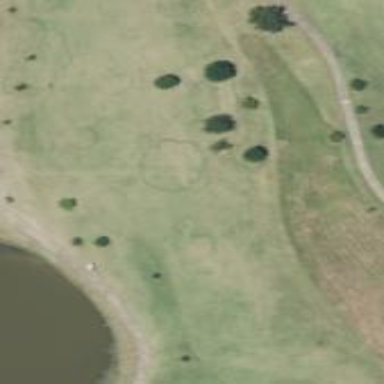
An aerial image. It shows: Golf fairway surrounded by grass.